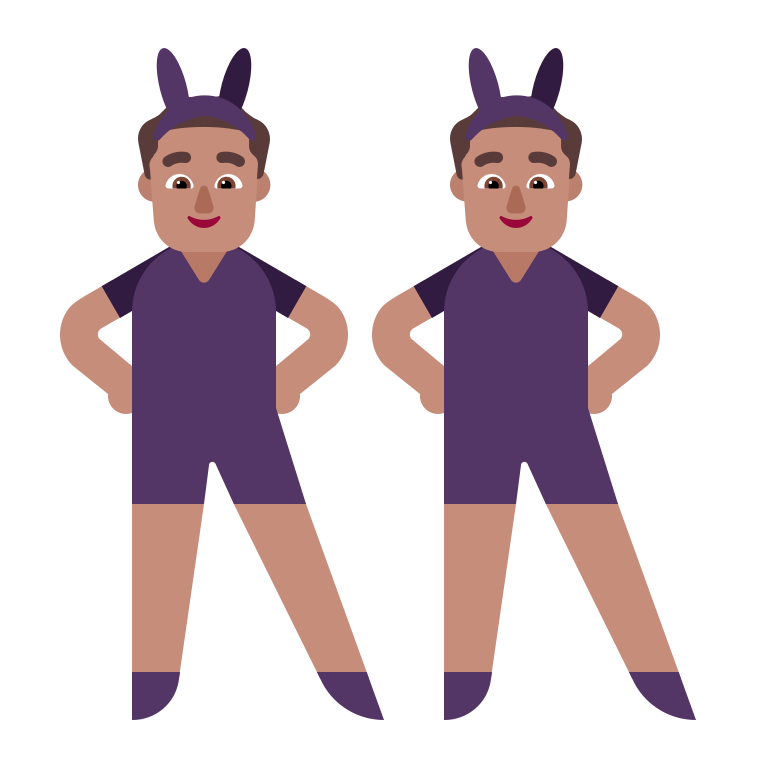
man with bunny ears flat